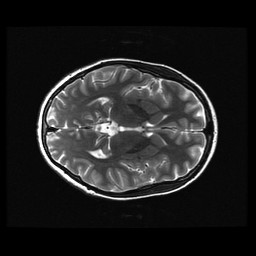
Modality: T2w
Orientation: axial
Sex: female
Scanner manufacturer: ge
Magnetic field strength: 3 T
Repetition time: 5 s
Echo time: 0.1015 s